Aerial crown-view tile of a tropical tree (Barro Colorado Island, Panama), acquired 20240918:
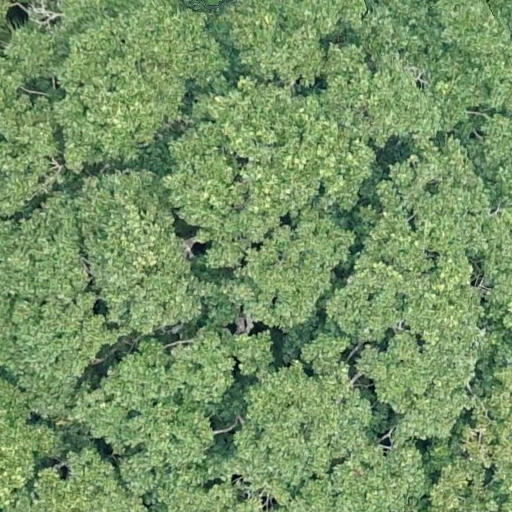
Species: Dipteryx oleifera
GBIF accepted scientific name: Dipteryx oleifera
Crown area: 722.045 m²